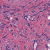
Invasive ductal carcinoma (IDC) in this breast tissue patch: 1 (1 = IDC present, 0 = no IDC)